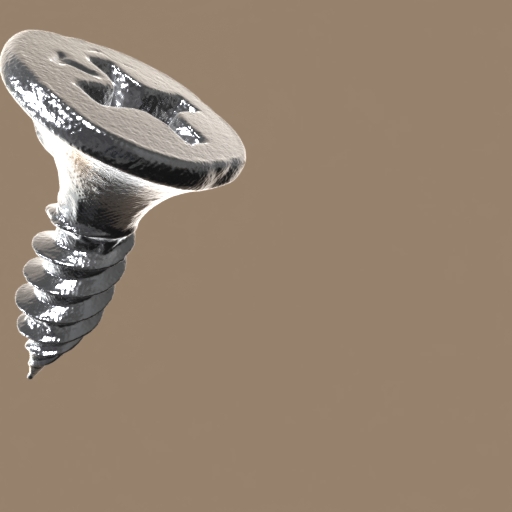
Label: screw